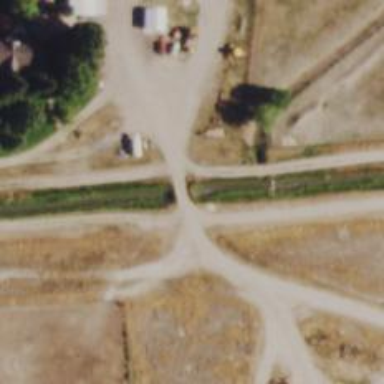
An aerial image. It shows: Culvert underpass for canal.